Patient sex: M
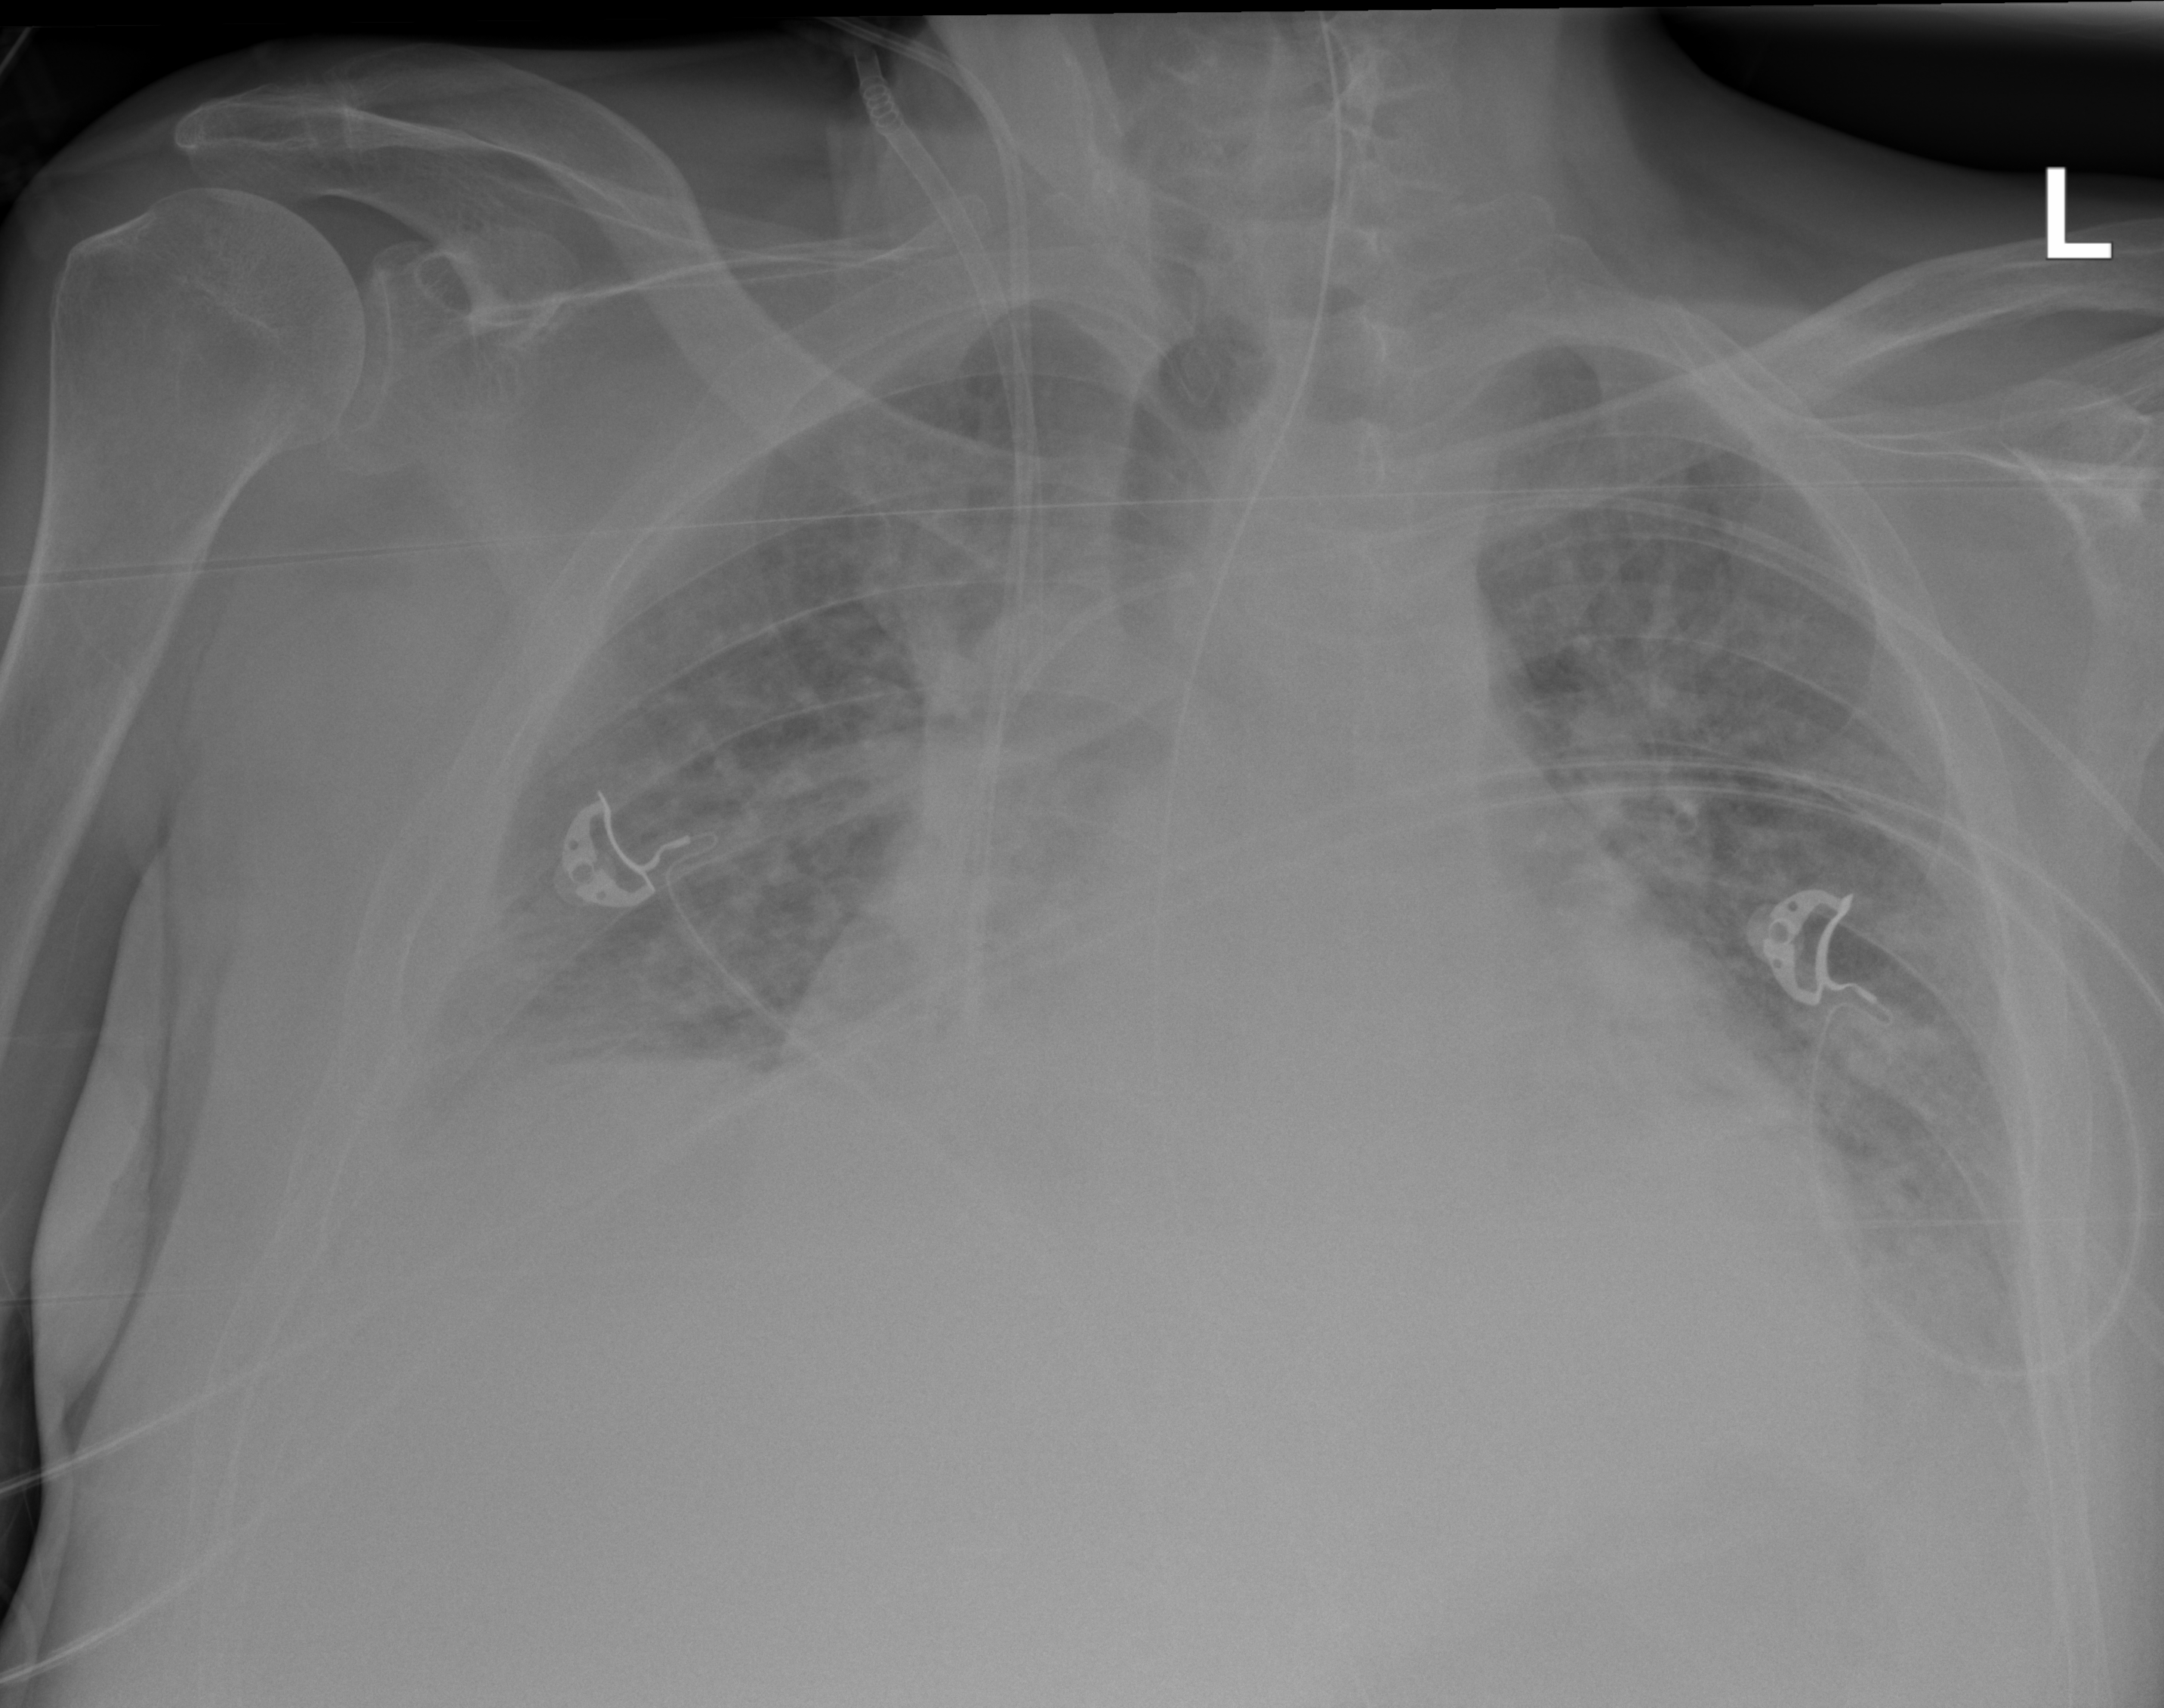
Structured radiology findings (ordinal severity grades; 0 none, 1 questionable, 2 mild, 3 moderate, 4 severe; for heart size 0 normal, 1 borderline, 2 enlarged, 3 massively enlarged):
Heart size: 3
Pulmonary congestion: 2
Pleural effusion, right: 2
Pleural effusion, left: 2
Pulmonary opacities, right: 2
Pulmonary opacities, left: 2
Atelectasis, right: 2
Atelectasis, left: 2